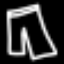
Label: pants